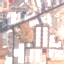
Land use / land cover class: Industrial